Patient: sex F, age 26
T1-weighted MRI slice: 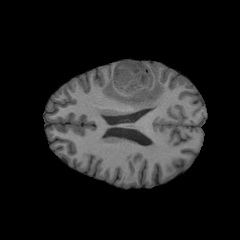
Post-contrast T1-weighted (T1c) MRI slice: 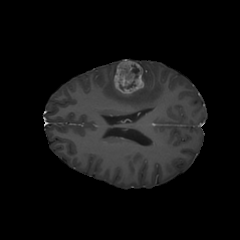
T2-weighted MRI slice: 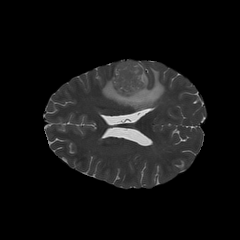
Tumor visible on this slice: yes
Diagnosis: Glioblastoma, IDH-wildtype
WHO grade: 4